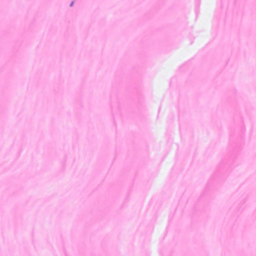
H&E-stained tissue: Breast